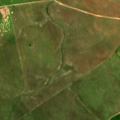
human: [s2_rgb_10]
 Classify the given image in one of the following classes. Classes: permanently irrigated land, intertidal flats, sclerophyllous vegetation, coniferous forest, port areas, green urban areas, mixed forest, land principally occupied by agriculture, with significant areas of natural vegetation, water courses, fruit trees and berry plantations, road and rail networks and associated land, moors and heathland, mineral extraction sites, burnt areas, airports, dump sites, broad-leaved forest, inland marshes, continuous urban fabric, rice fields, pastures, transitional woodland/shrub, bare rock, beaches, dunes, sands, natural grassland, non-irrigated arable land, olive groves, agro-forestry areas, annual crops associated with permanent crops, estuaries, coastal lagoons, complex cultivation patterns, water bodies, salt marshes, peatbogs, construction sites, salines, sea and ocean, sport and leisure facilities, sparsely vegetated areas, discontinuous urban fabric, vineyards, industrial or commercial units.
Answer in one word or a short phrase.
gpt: non-irrigated arable land